Interaction volume radius: 5 \u00c5
Interaction volume height: 25 \u00c5
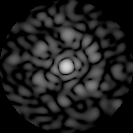
Disorder parameter: 0.734